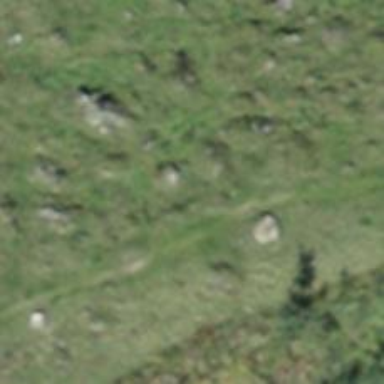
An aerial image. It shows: Unpaved path.